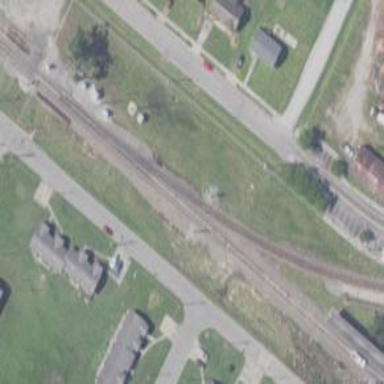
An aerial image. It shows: Railway signal.